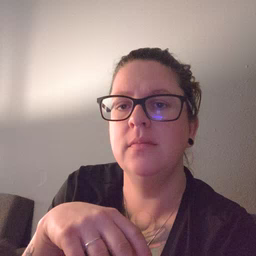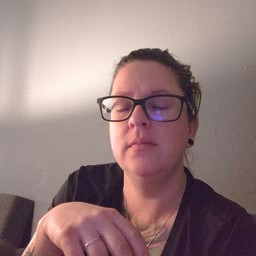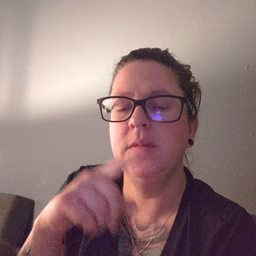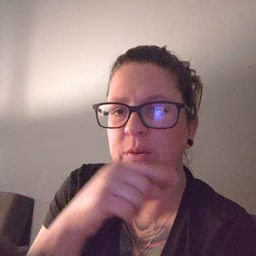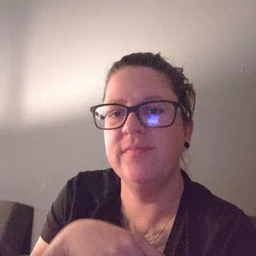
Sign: toothbrush